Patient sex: M
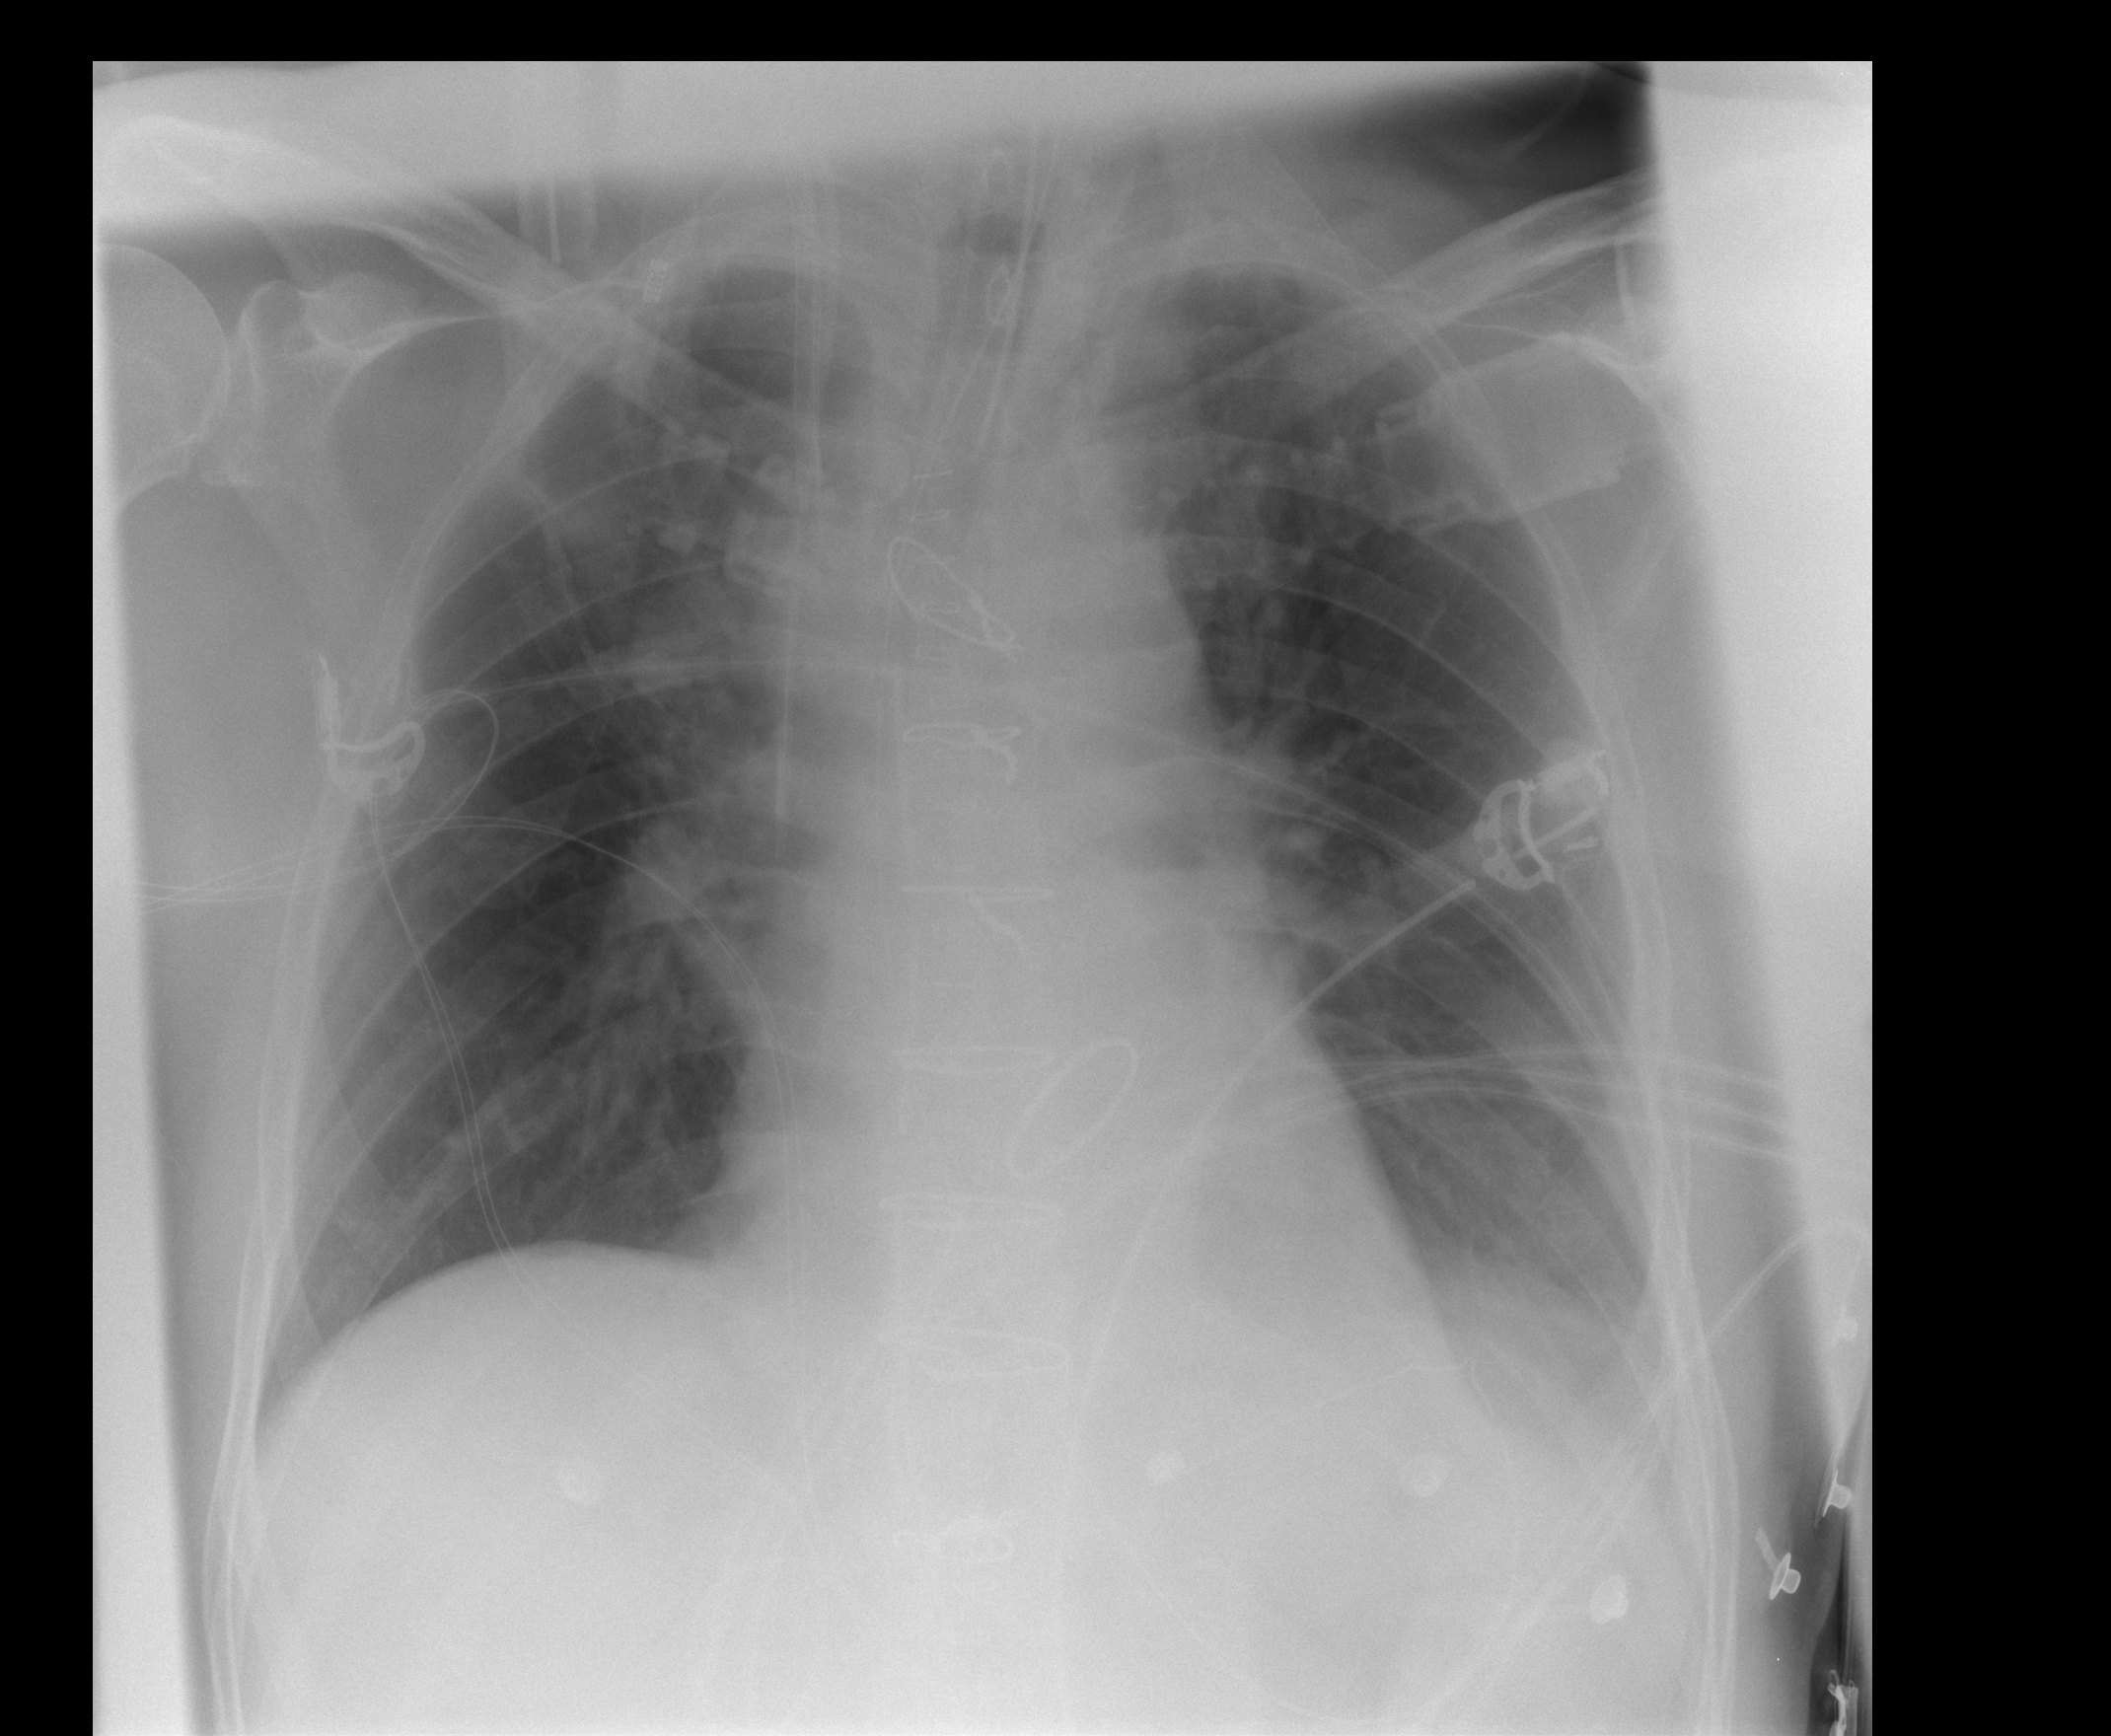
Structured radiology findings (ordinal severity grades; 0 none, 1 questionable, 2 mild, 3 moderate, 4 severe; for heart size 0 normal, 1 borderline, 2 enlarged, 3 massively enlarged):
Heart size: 0
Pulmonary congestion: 1
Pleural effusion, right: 0
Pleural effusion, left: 1
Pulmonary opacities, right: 0
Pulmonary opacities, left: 0
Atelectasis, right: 1
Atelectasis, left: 1